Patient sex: M
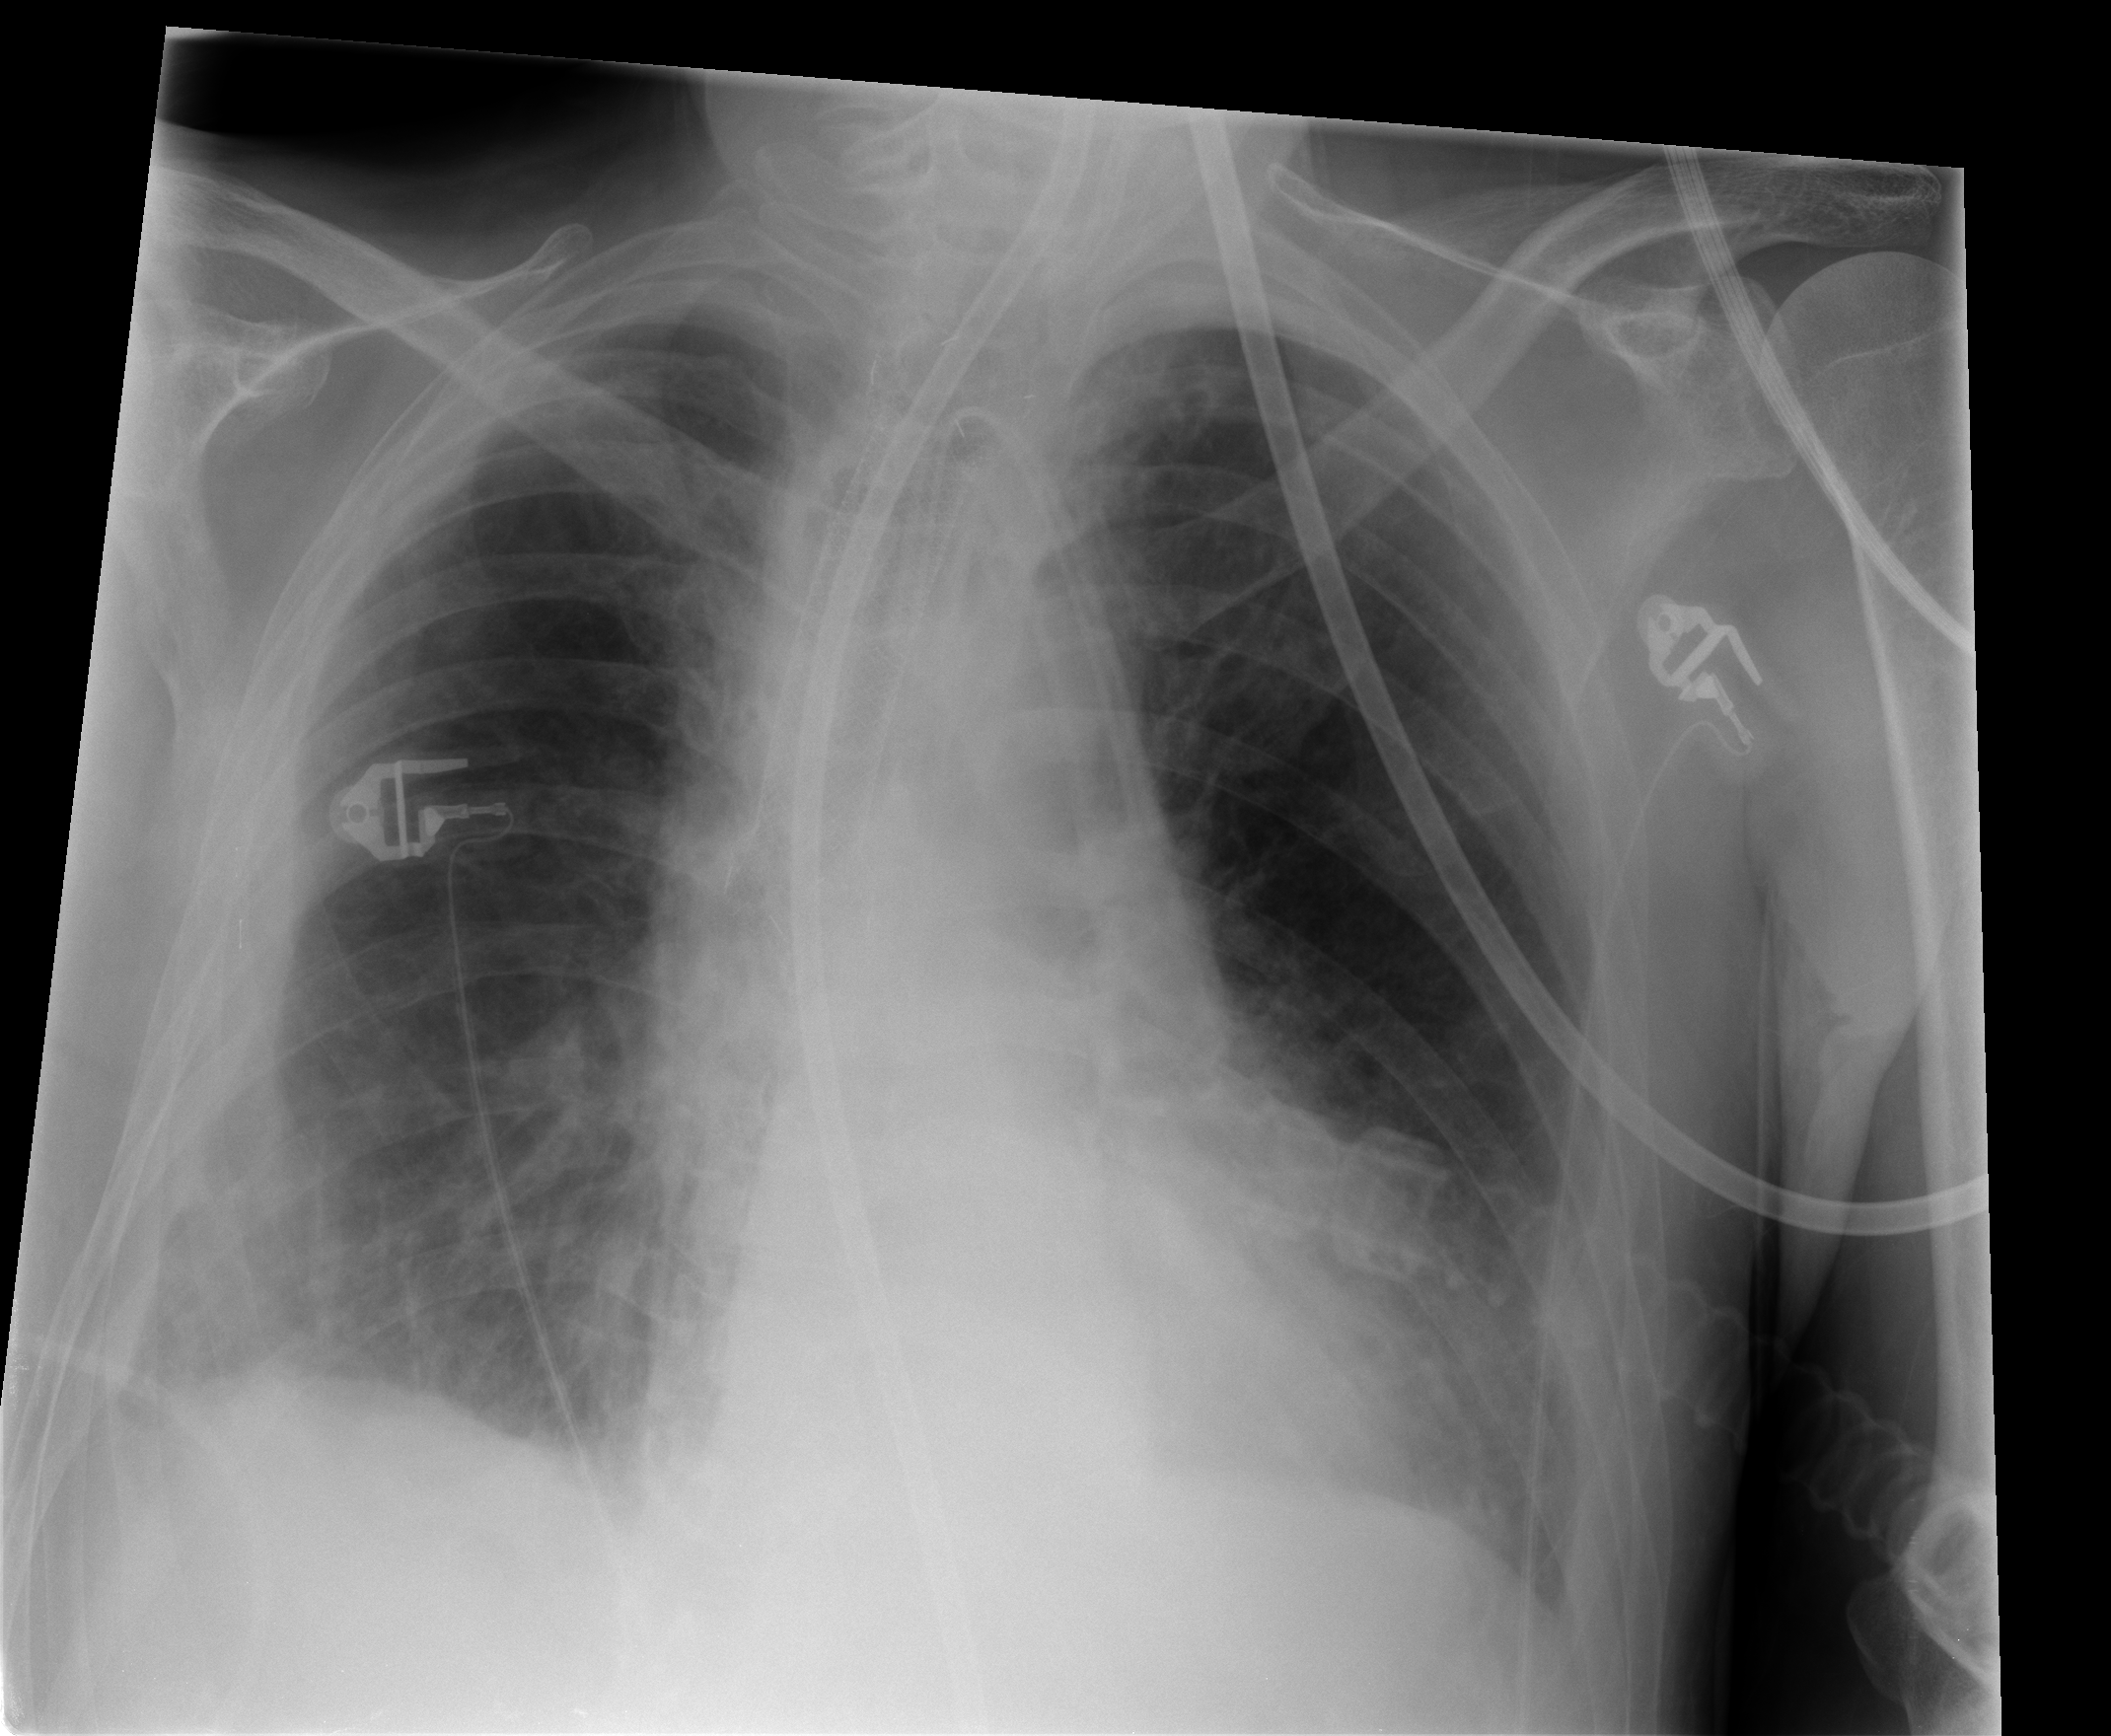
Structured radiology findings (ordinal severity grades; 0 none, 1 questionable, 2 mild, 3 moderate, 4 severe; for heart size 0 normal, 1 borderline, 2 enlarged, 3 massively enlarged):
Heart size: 1
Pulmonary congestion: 1
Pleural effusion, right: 2
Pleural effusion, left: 1
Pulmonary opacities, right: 1
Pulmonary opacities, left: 0
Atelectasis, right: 2
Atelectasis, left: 2